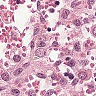
Metastatic tissue present: no